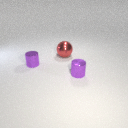
large red metal sphere behind small purple metal cylinder